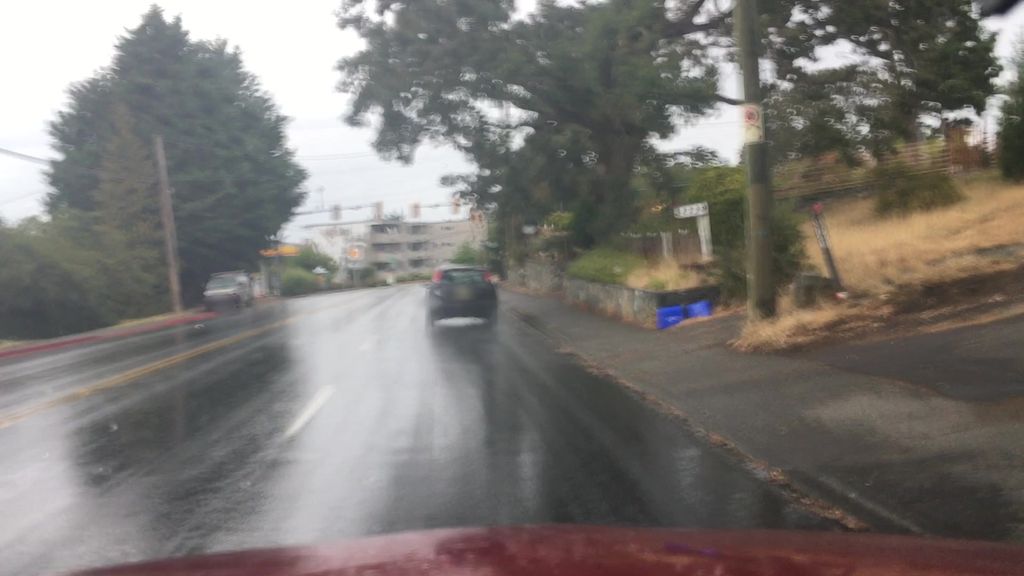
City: victoria